Field crop: maize
Growth stage: 2
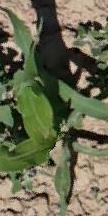
Species: maize